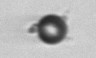
Label: bead